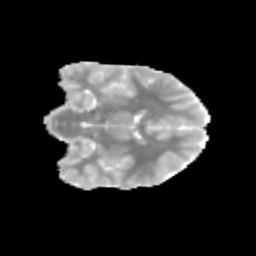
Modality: MD
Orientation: coronal
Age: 9
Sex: female
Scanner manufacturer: siemens
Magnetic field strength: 3 T
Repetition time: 3.8 s
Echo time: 0.07 s